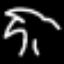
Label: palm tree